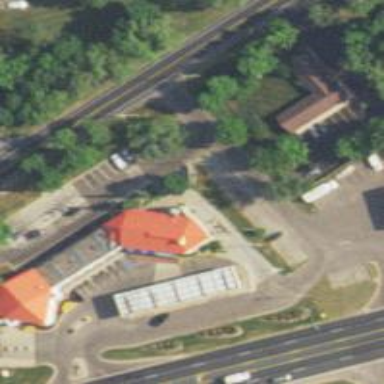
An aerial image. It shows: Convenience shop.